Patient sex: F
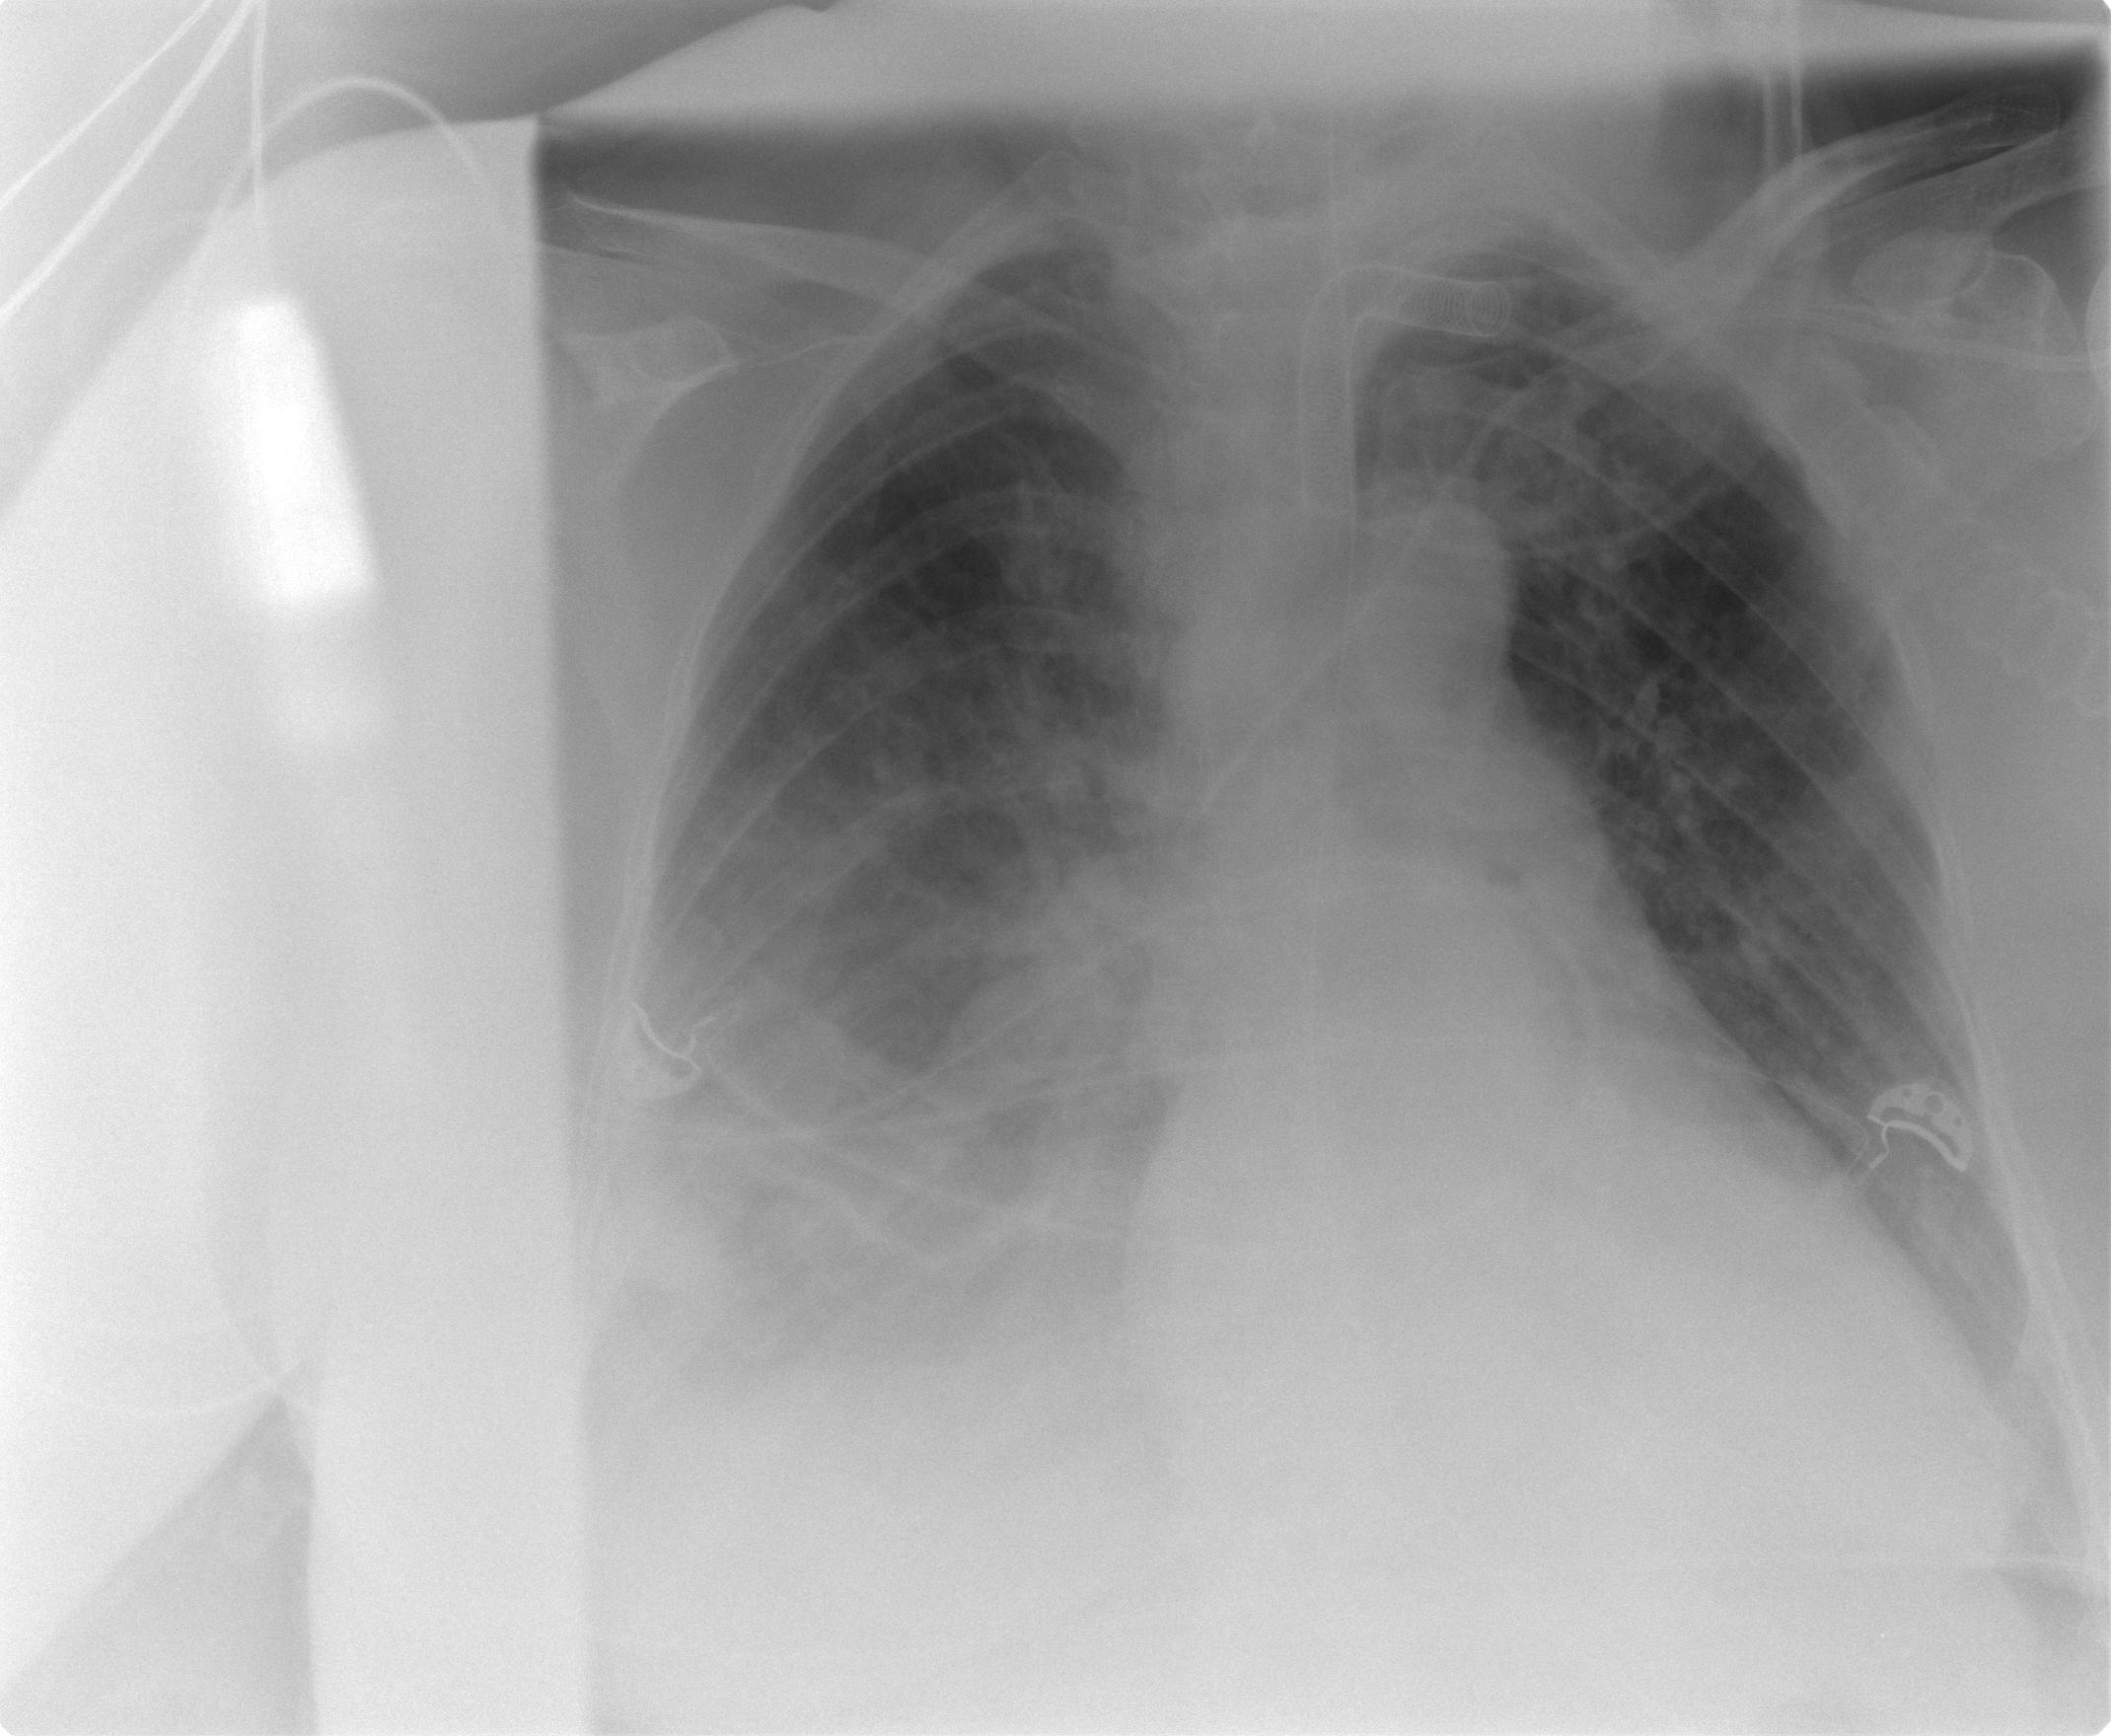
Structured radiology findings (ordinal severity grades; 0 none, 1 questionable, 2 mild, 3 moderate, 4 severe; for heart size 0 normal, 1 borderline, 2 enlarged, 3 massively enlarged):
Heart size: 2
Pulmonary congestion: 2
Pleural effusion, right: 3
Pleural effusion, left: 2
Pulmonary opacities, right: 3
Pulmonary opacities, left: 2
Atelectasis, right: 3
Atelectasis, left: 2